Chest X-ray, AP view. Patient: 24 years old, sex F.
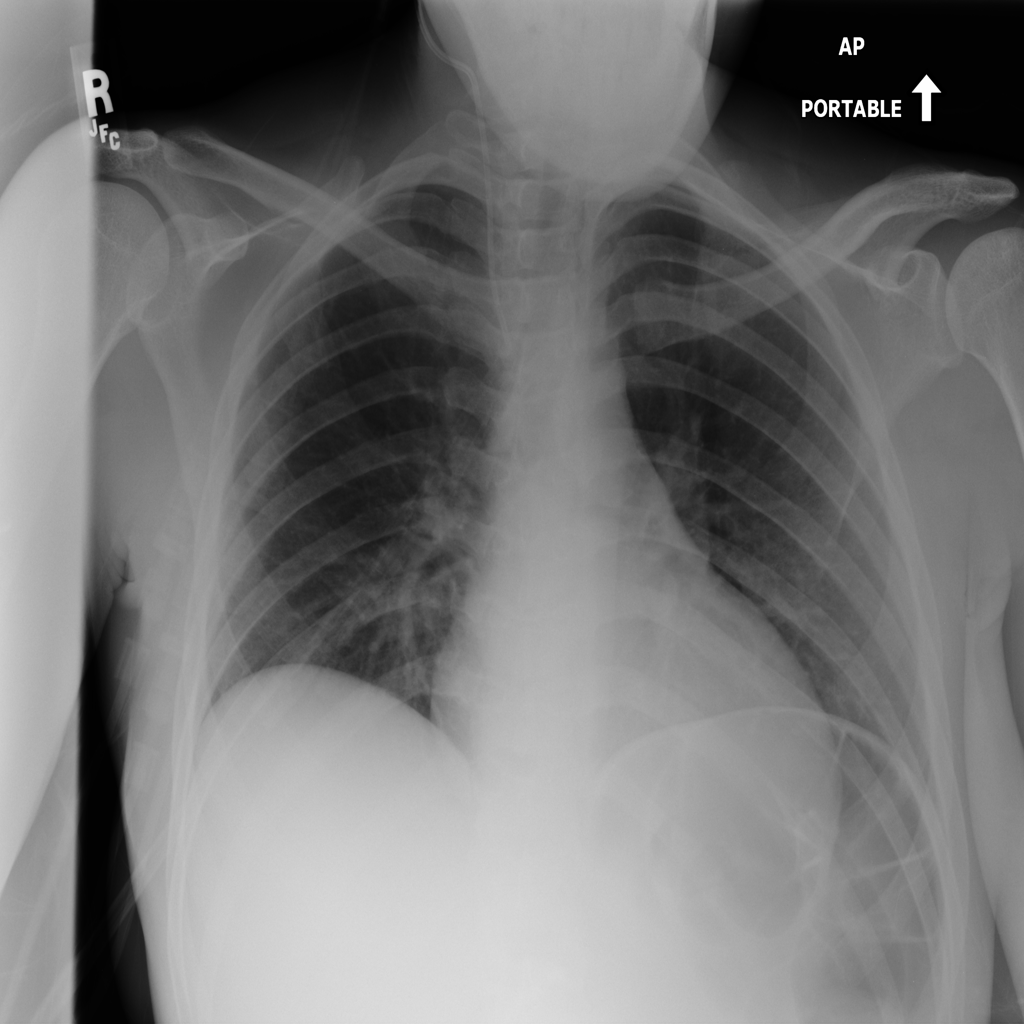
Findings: No Finding